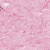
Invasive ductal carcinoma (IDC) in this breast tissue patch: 0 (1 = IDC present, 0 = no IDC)